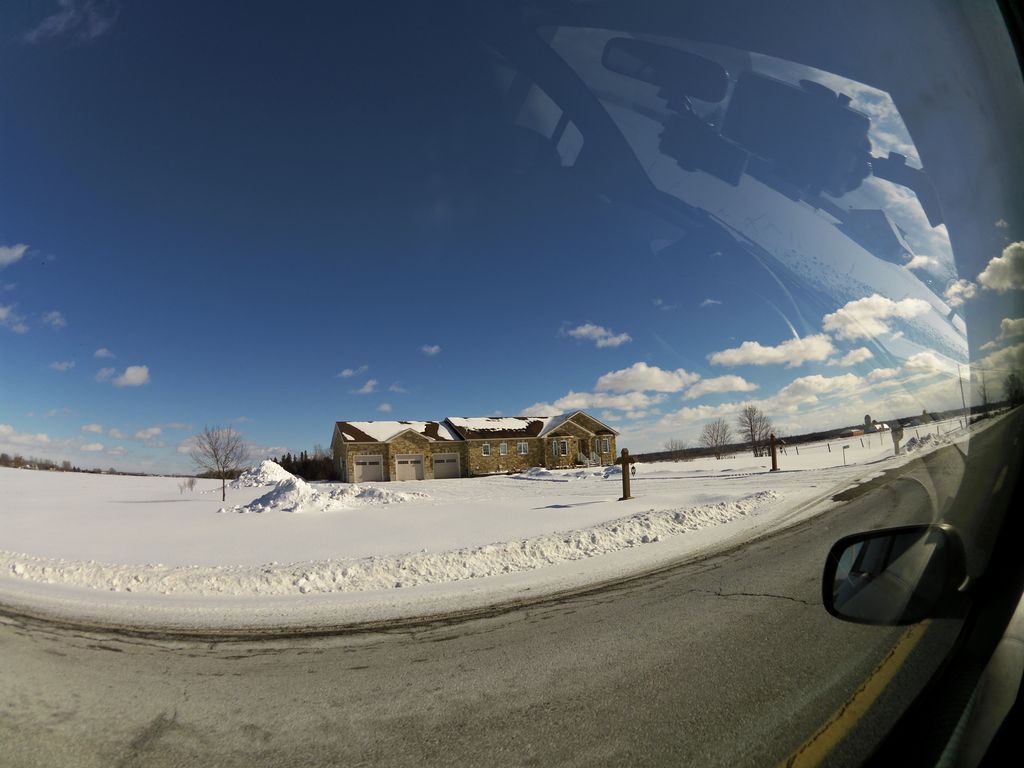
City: ottawa-gatineau